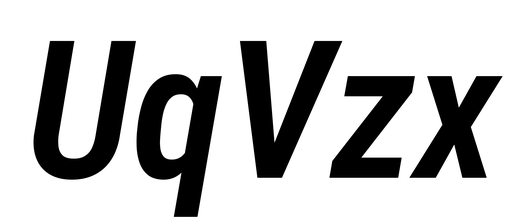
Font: Roboto-Italic_Condensed_SemiBold_Italic